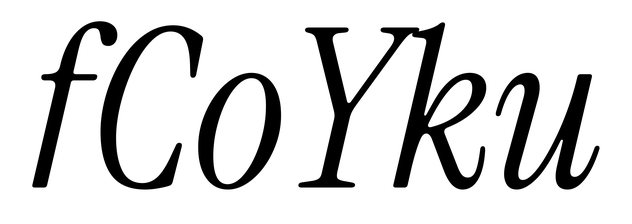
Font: InstrumentSerif-Italic